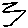
Label: zigzag